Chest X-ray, PA view. Patient: 26 years old, sex F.
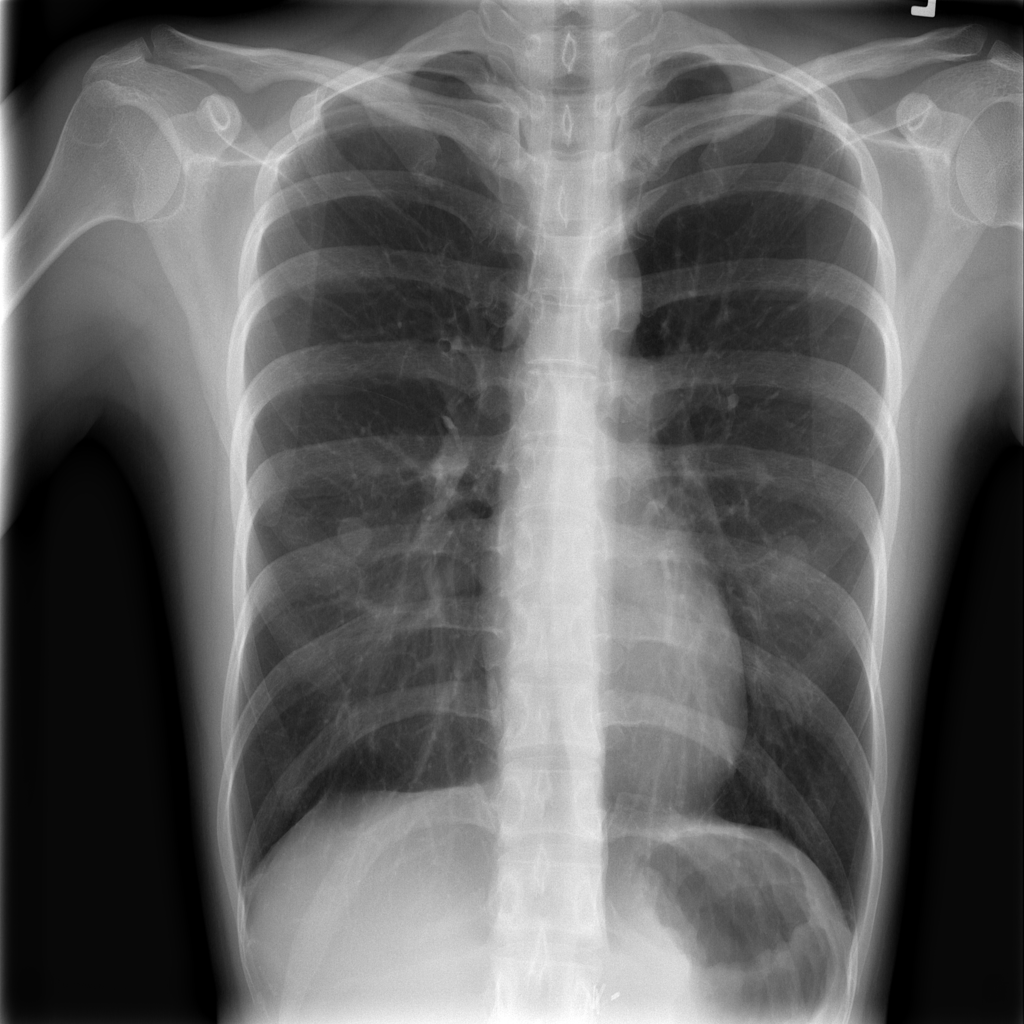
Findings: No Finding